Question: In MSDN, it is said that <URL>.
In my project, when I target the version 4 of Silverlight (I triple checked), I can't access to the 'GetAssemblies()' method on 'AppDomain' as shown in the screenshot below:

If I try anyway, it won't compile. I can workaround this using the following piece of code:
'''
dynamic domain = AppDomain.CurrentDomain;
var assemblies = domain.GetAssemblies();
'''
It compiles and seem to be working fine but only under Silverlight client 5.X and Silverlight 4.0.60351 and above from my tests. It doesn't work for below versions of the client.
The project in question is the entry point of my Silverlight application.
Googling on this topic mainly says that it is supported...
So my questions are:
- - 'AppDomain.CurrentDomain.GetAssemblies()'
In case it can be useful, I have the following installed on my desktop:
- - - -
I didn't try to uninstall/reinstall anything (yet) to avoid losing a whole day in this tedious task...
--
Edit: It appears that 'GetAssemblies()' method is not present on 'AppDomain' class in mscorlib.dll for SL4. So I guess MSDN documentation is incorrect and the runtime SL4 client has been patched at some point for some reason (compatibility with SL5-compiled applications?)...
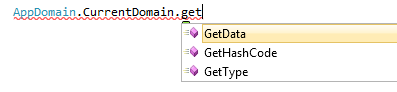
Answer: I also stumpled upon these (see my comment <URL> behavior or wrong documentation in the MSDN and tried many diffrent ways to get the method call GetAssemblies in Siverlight 4. The solution for me was to install Silverlight 5 and change my silverlight project to work with Silverlight 5.
My suggestion is that the method GetAssemblies was added later, by a patch or silverlight update to the silverlight runtime.